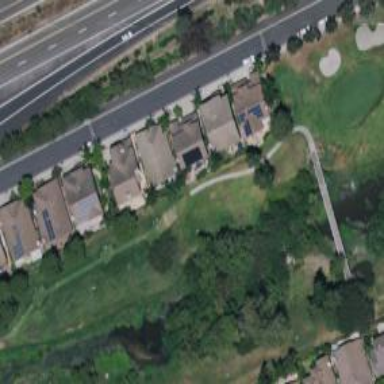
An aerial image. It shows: Golf cartpath that is also road path.